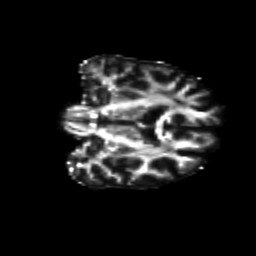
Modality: FA
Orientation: coronal
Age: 25
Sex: male
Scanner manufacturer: siemens
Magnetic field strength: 3 T
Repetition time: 8.6 s
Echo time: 0.095 s